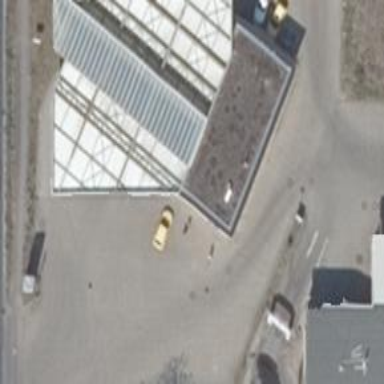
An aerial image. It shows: Fuel station with roof.